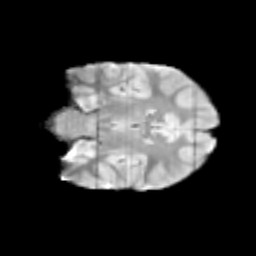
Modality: T2w
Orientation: coronal
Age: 9
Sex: female
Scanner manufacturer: siemens
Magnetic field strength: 3 T
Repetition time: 3.8 s
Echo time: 0.07 s